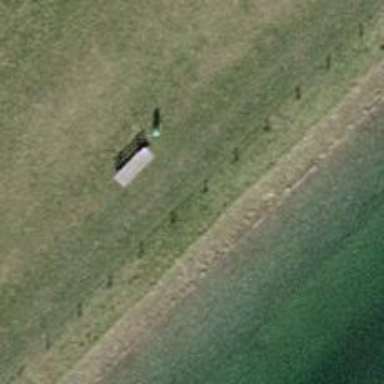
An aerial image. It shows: Brown bench in the vicinity.